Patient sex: F
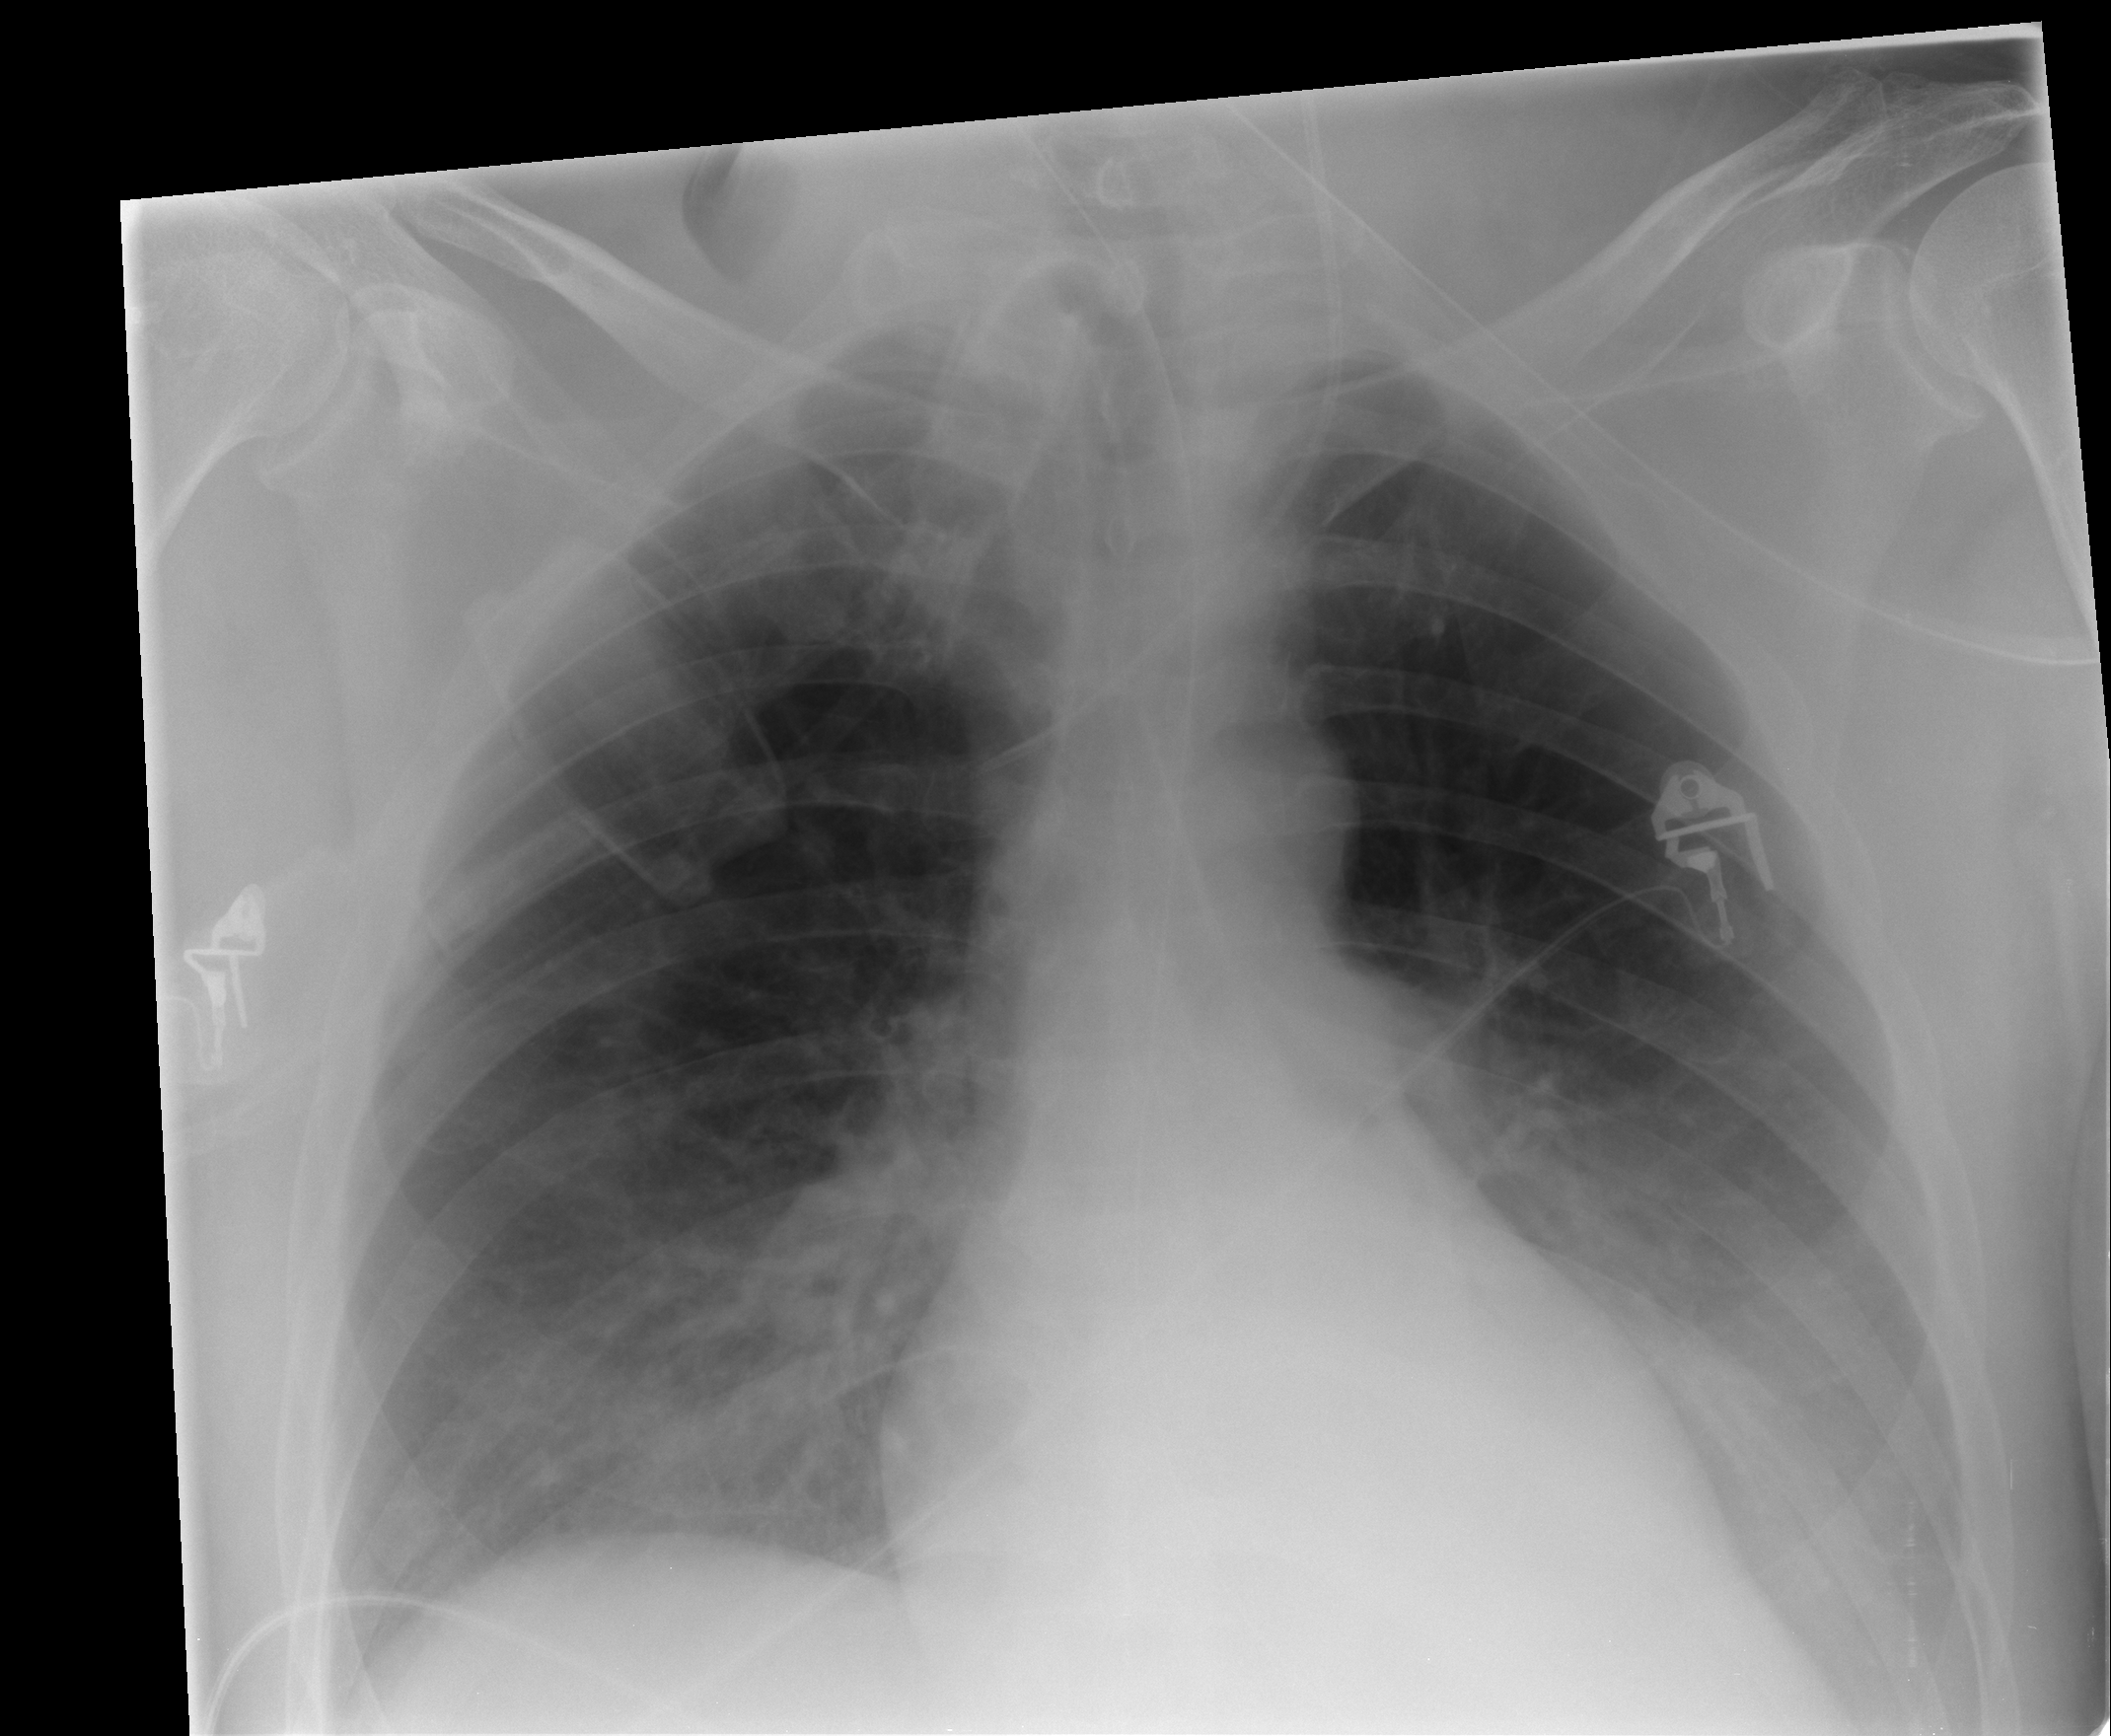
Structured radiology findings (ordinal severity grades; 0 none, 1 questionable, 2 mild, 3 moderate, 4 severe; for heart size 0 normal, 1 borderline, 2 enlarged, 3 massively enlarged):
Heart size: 0
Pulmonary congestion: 0
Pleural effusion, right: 0
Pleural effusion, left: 0
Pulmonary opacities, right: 1
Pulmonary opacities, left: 0
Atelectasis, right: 0
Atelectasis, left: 0